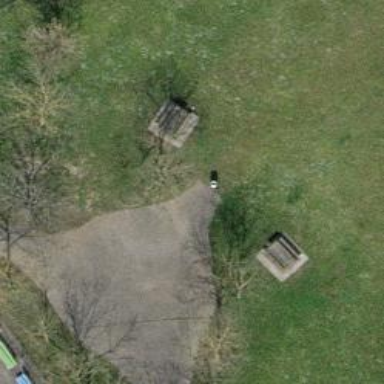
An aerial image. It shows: Picnic table located in leisure land area.